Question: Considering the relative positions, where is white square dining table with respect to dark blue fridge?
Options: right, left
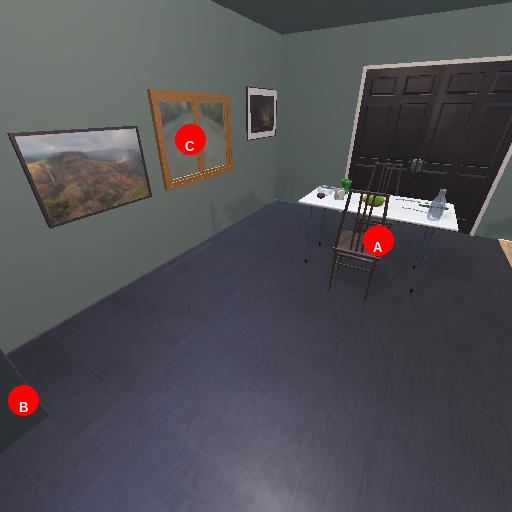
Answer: right